Question: I've got 3 div's that I want to look like this:

Here's the HTML:
'''
<section class="main-window">
<div id="topdiv"></div>
<div id="middiv"></div>
<div id="botdiv"></div>
</section>
'''
And the CSS:
'''
.main-window
{
vertical-align: middle;
border: 2px solid gray;
border-radius: 5px;
width: 90%;
height: 70%;
background-color: White;
margin: auto;
position: absolute;
top: 0; left: 0; bottom: 0; right: 0;
}
#topdiv {
background-color: beige;
height: 40%;
border: 2px solid black;
}
#middiv {
background-color: lightblue;
height: 40%;
border: 2px solid black;
}
#botdiv {
background-color: lightgreen;
height: 20%;
border: 2px solid black;
}
'''
Here's the <URL>.
Notice that I've added heights to the divs of 40%, 40% and 20% so that they fill the 100% of the parent div. However, after I added a border to each div, the total height is increased slightly beyond the parents boundaries.
My question is: can I set heights of 40% for the two top divs and make the bottom div stretch until the bottom of its parent div?
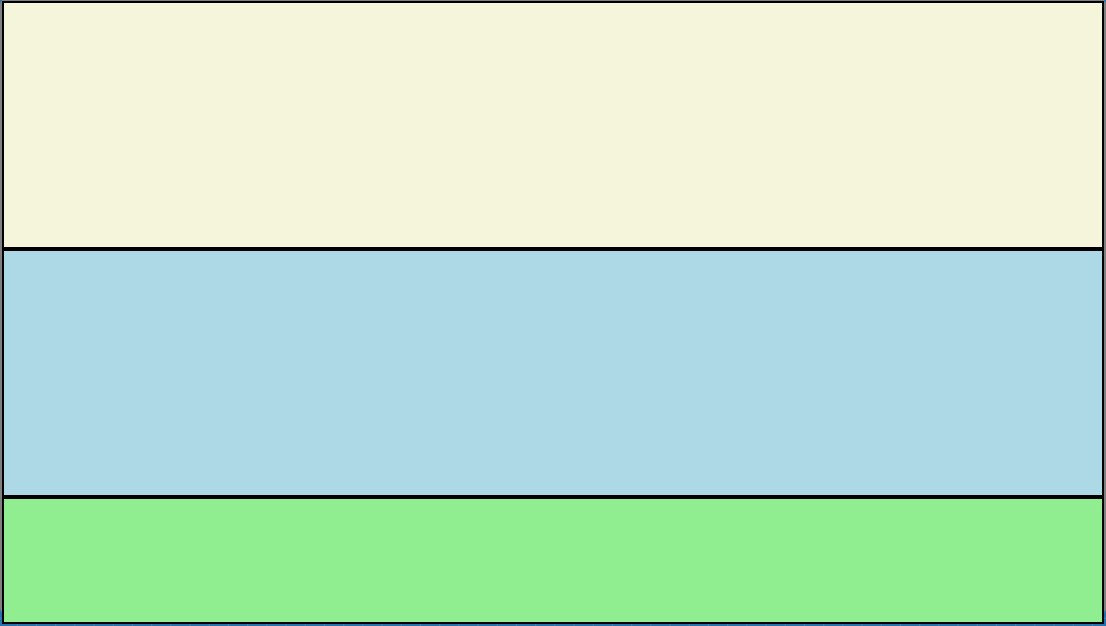
Answer: You should add this css to each child element:
'''
box-sizing: border-box;
-moz-box-sizing: border-box;
-ms-box-sizing: border-box;
-o-box-sizing: border-box;
-webkit-box-sizing: border-box;
'''
<URL>
and if you make adjustments in border, it seems to look nice.
<URL>